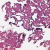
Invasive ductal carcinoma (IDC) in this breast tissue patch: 0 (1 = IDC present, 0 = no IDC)